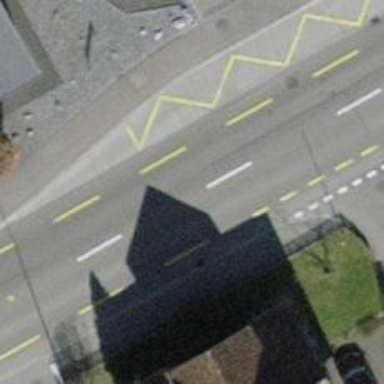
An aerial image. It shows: Public transport stop position.